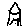
Label: house